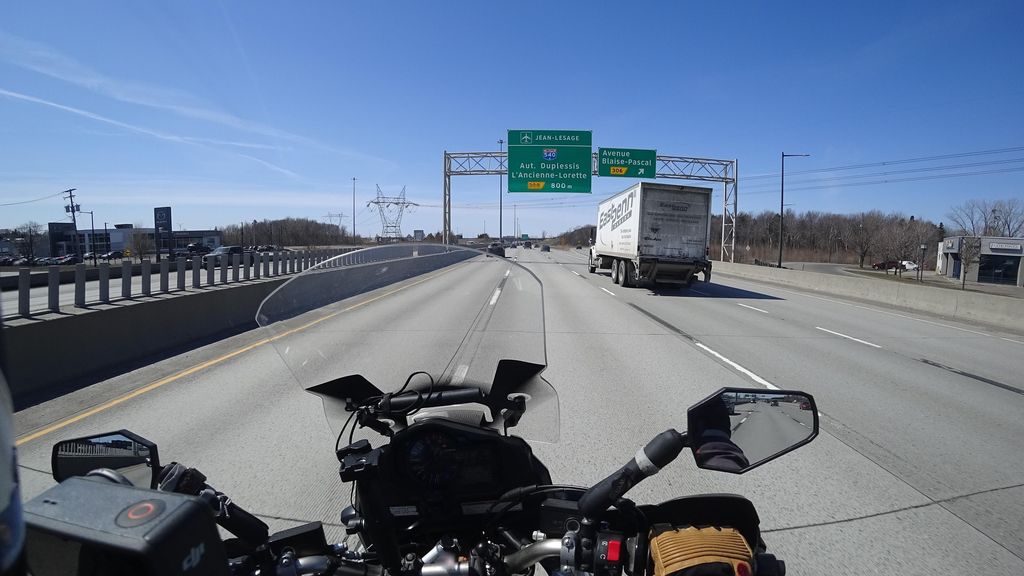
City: quebec_city